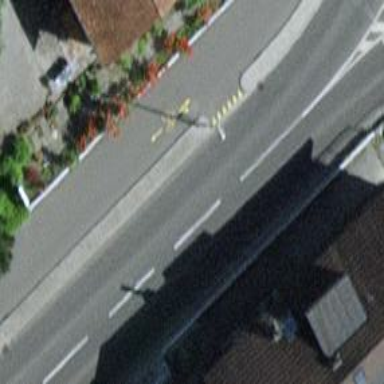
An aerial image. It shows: Asphalt cycleway.